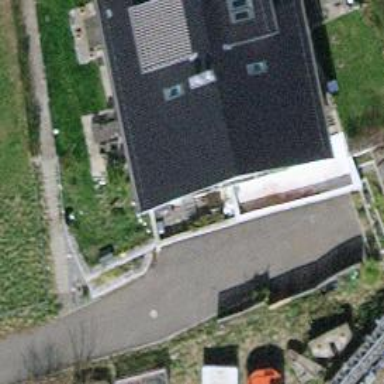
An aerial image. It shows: View of roof of building.